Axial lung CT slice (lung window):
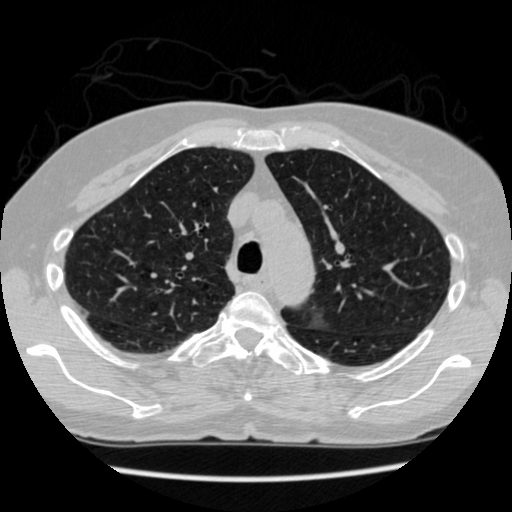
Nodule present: no